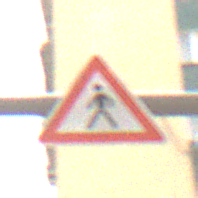
Verkehrszeichen: FussgaengerRechts
Umgebung: Outdoor, Urban
Tageszeit: MorningAfternoon
Wetter: Overcast
Licht: Natural
Jahreszeit: NotSpecified
Kontrast: LowContrast